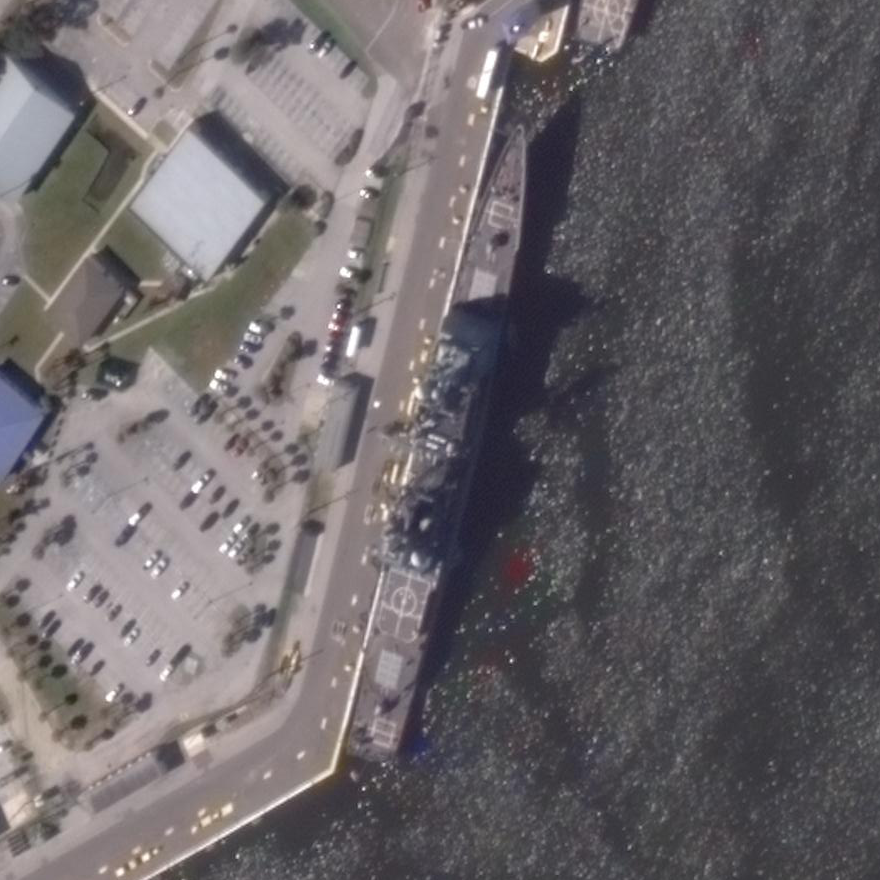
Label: Ticonderoga-class_cruiser